Aerial crown-view tile of a tropical tree (Barro Colorado Island, Panama), acquired 20250217:
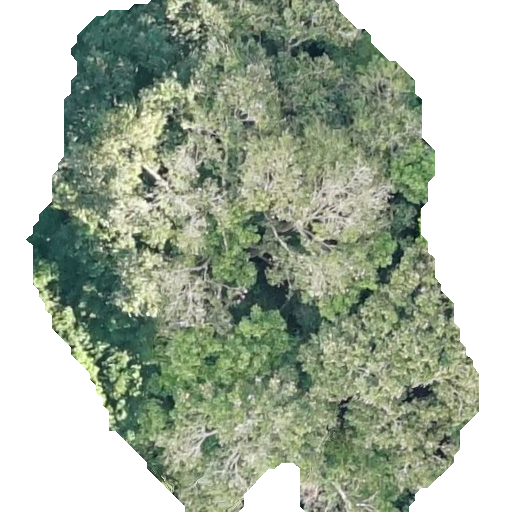
Species: Prioria copaifera
GBIF accepted scientific name: Prioria copaifera
Crown area: 268.715 m²